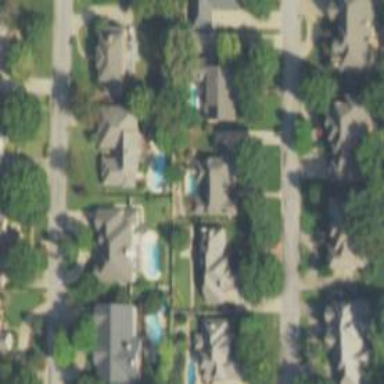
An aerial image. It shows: Neighborhood.